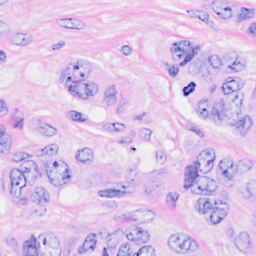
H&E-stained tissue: Breast